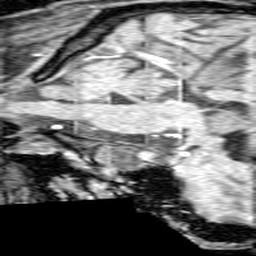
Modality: angio
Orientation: sagittal
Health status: ill
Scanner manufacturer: siemens
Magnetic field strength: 1.5 T
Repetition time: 0.039 s
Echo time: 0.00502 s